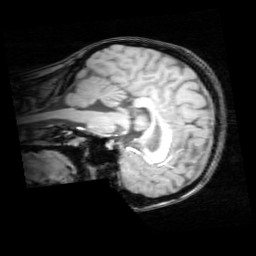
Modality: T1w
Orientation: sagittal
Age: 21
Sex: female
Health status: healthy
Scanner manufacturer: philips
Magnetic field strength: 3 T
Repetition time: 0.012 s
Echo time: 0.0037 s